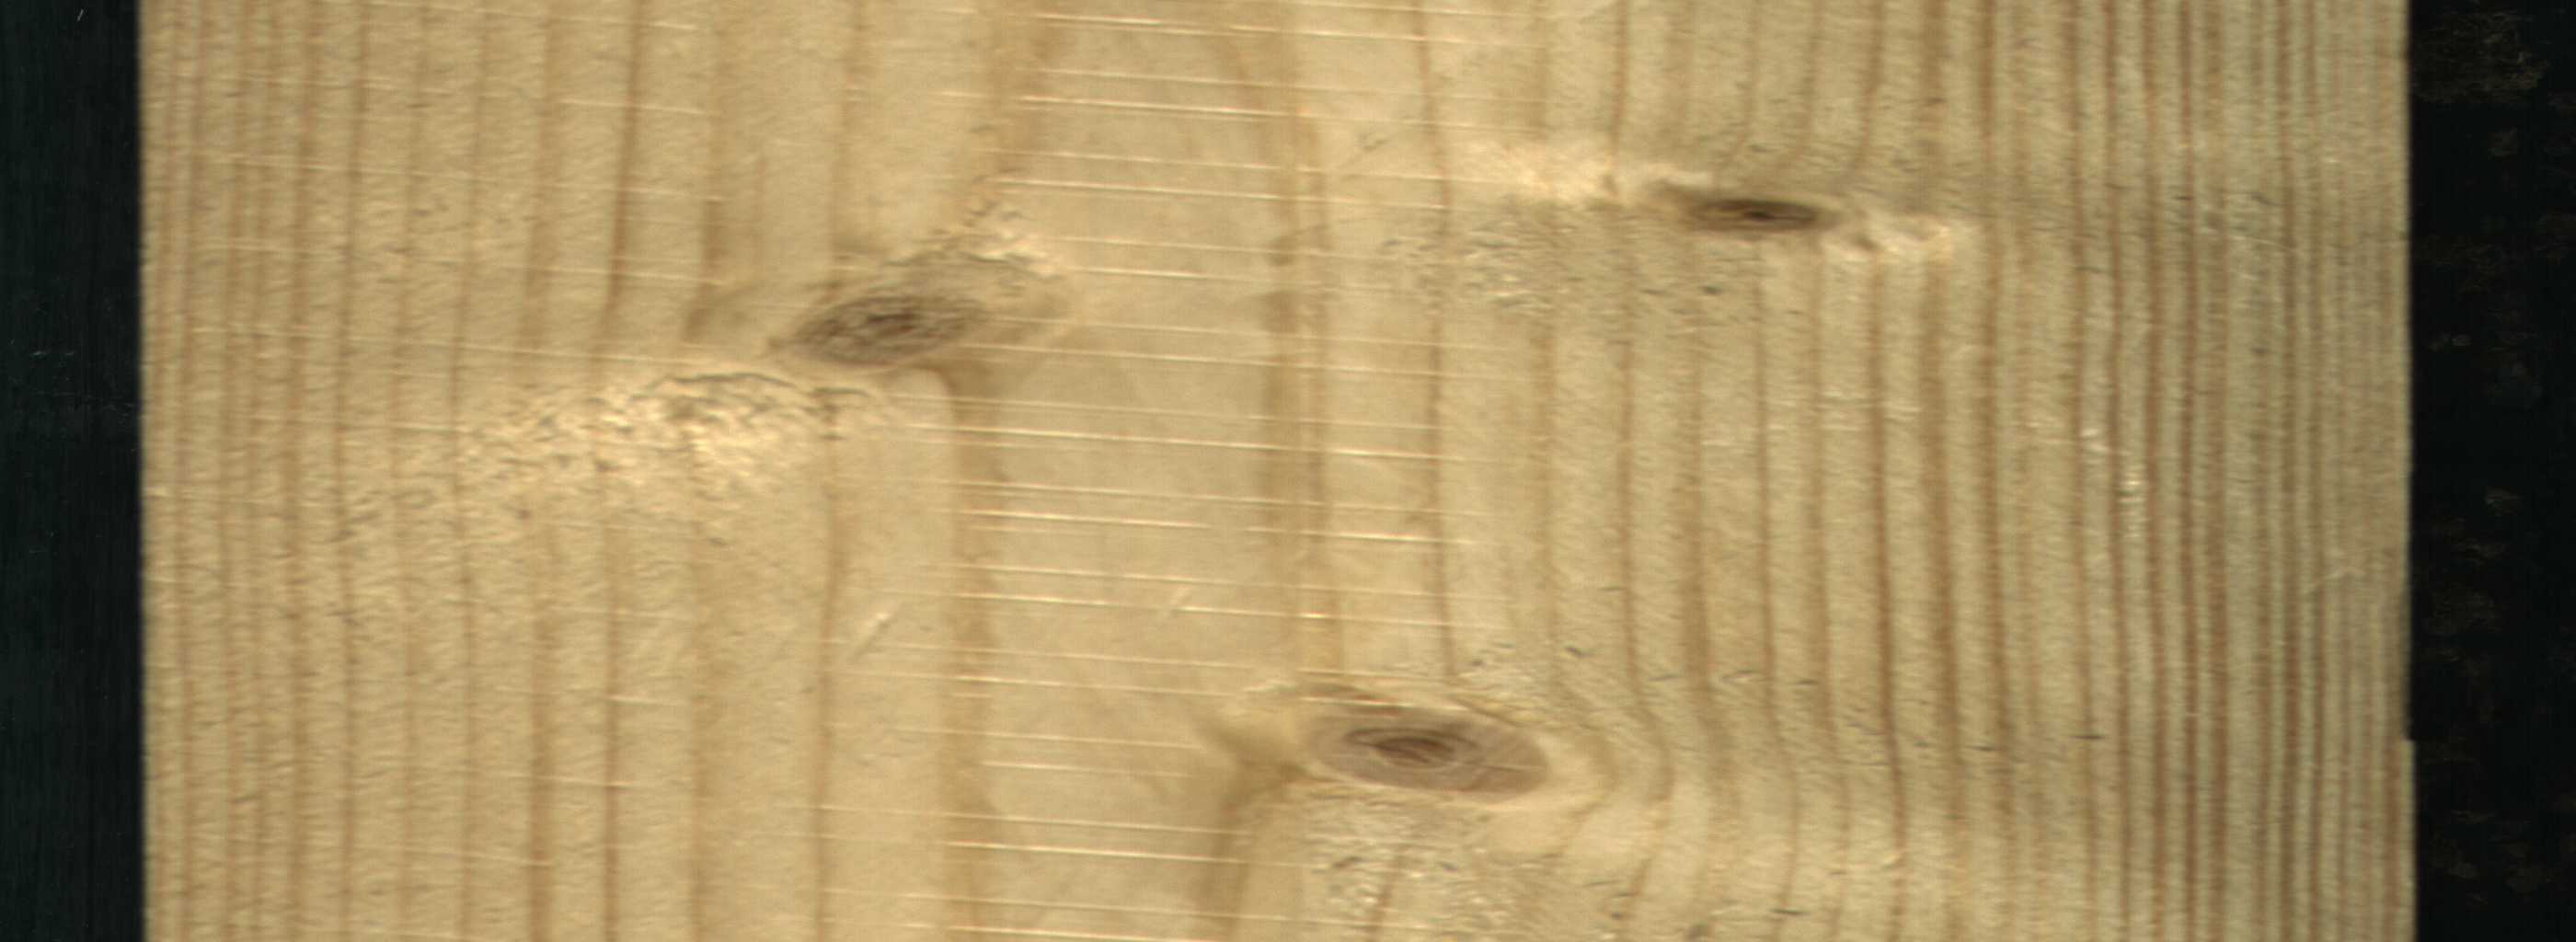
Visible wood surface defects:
Live_Knot
Live_Knot
Live_Knot